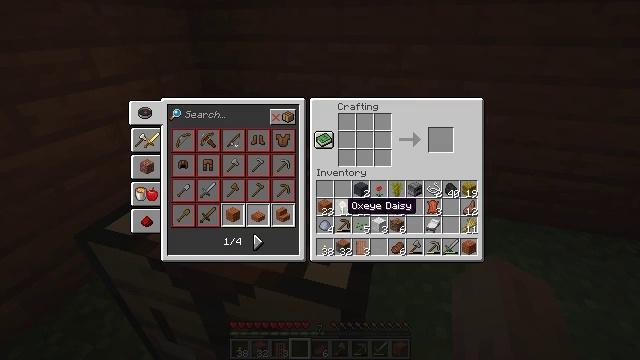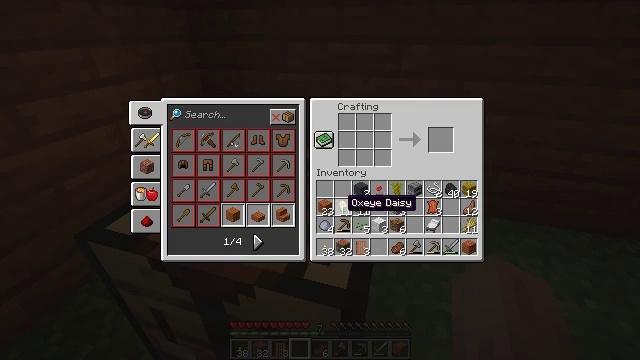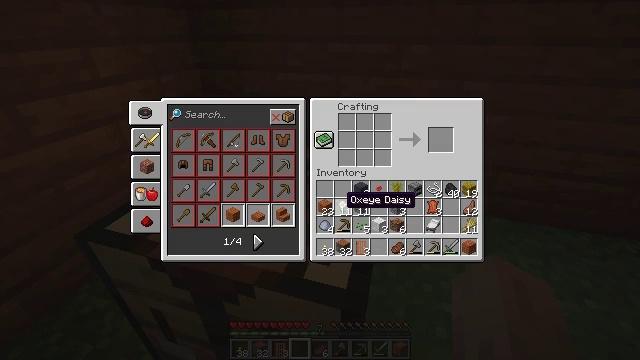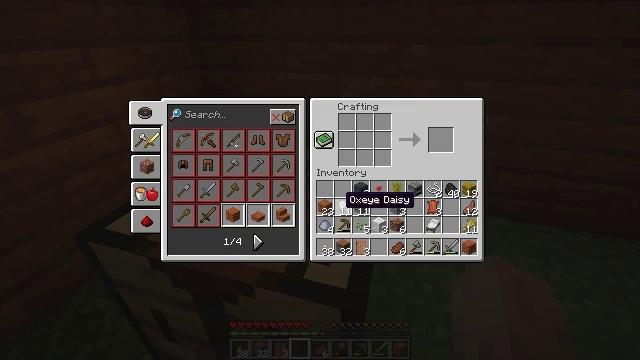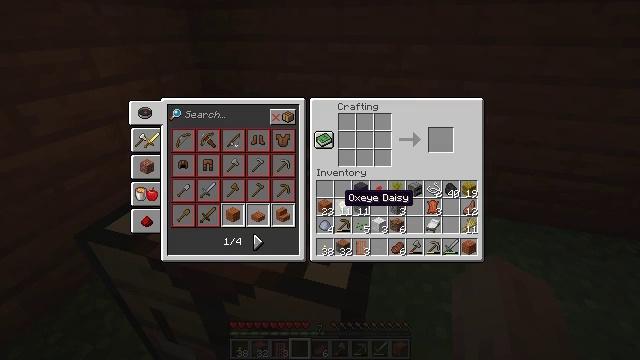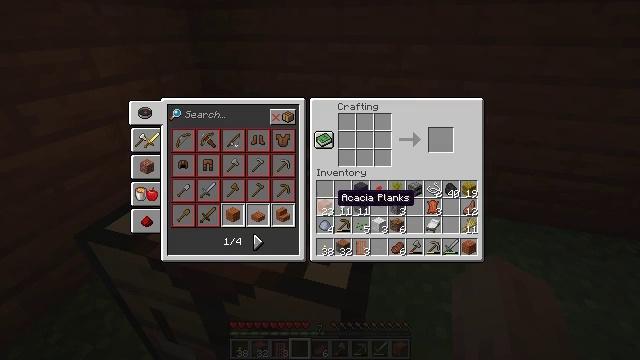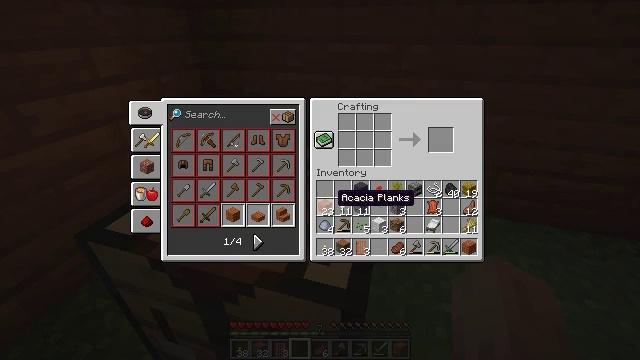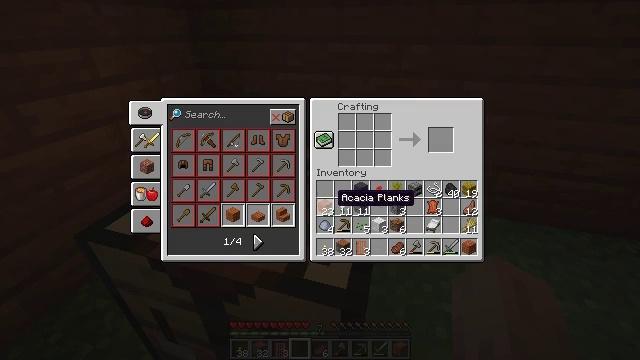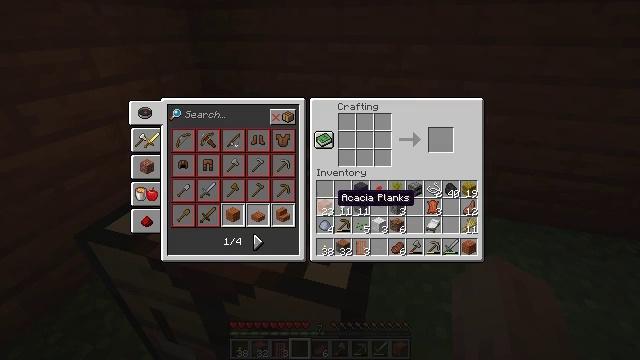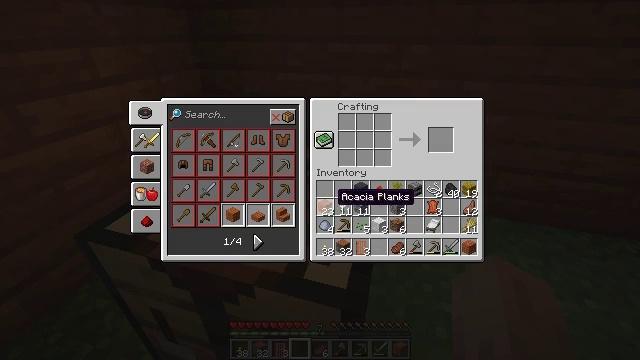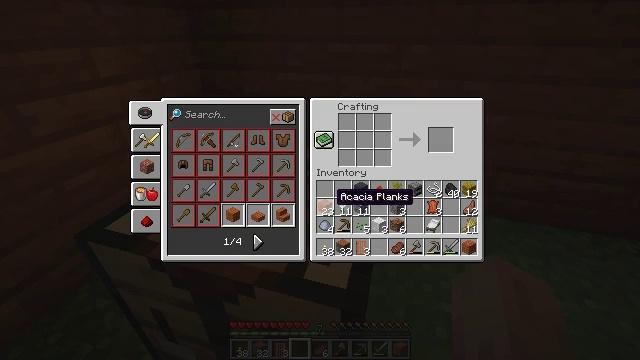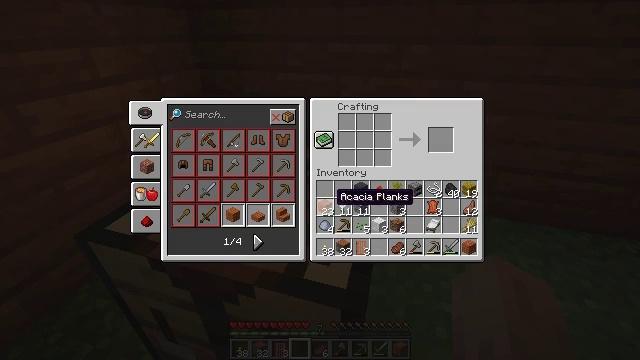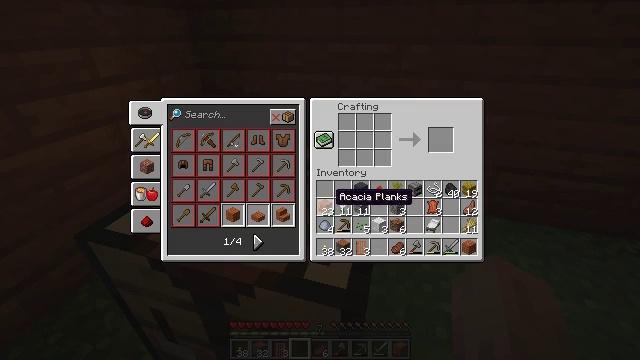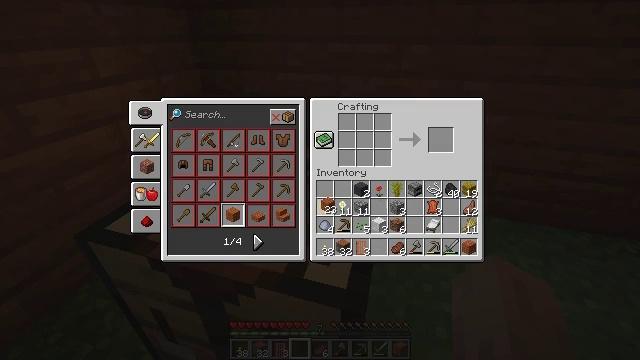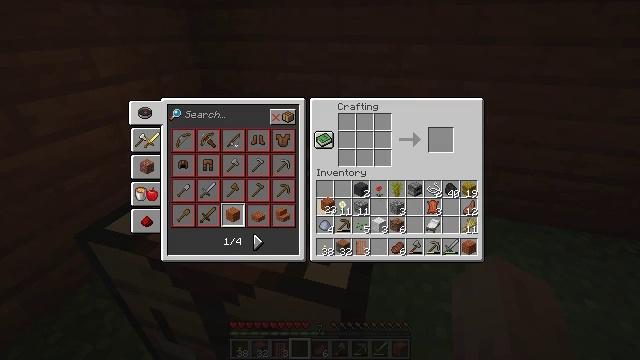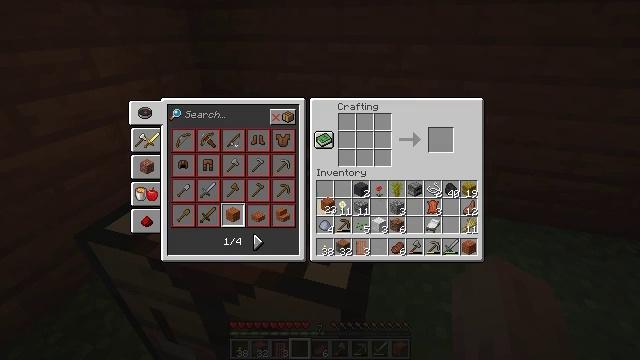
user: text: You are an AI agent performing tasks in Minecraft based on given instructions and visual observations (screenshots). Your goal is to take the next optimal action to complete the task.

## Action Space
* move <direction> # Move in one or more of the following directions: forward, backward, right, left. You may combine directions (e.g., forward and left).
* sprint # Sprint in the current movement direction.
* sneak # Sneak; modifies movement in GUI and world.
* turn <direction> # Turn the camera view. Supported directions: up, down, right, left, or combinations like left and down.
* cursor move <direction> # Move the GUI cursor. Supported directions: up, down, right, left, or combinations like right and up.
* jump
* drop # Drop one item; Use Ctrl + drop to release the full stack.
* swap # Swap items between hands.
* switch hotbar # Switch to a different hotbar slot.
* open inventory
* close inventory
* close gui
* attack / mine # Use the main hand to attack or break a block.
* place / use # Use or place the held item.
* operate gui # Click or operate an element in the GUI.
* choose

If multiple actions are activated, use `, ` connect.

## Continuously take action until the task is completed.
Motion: motion action
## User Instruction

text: Craft an acacia slab.
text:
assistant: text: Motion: no_op
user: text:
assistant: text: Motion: no_op
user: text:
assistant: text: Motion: no_op
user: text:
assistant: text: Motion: no_op
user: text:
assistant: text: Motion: no_op
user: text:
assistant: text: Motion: no_op
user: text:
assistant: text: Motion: no_op
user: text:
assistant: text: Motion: no_op
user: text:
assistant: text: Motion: no_op
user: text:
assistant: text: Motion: no_op
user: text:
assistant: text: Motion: no_op
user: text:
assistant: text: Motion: no_op
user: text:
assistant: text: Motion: operate gui
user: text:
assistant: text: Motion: operate gui
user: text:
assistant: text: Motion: operate gui
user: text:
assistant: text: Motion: no_op
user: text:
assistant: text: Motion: cursor move up
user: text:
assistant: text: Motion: cursor move up
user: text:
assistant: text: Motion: no_op
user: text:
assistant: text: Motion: no_op
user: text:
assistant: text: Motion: cursor move up
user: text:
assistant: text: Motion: no_op
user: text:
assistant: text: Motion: no_op
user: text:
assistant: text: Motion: no_op
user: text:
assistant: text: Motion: no_op
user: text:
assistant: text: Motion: no_op
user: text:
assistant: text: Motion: no_op
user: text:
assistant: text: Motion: no_op
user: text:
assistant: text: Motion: cursor move up
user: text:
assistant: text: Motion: no_op